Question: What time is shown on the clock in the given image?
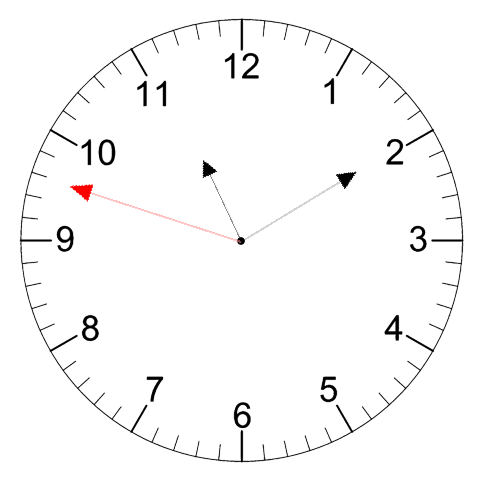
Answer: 11:09:48